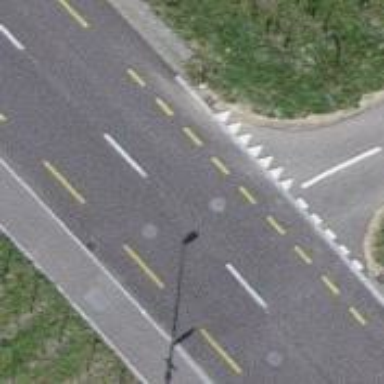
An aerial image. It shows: Secondary road with shared cycle lane.